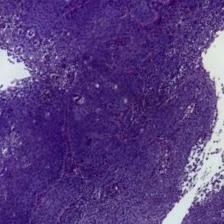
Diagnosis: OSCC